The image is the raw acceleration waveform (amplitude versus time) of a rotating-machine vibration signal. What is the most likely rotor condition (normal, misalignment, unbalance, looseness)?
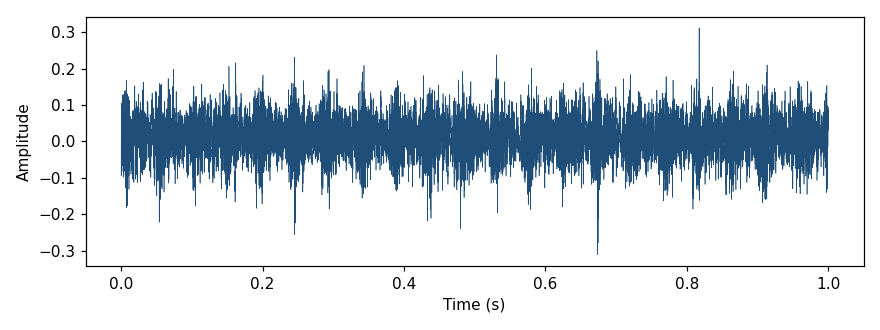
Answer: looseness